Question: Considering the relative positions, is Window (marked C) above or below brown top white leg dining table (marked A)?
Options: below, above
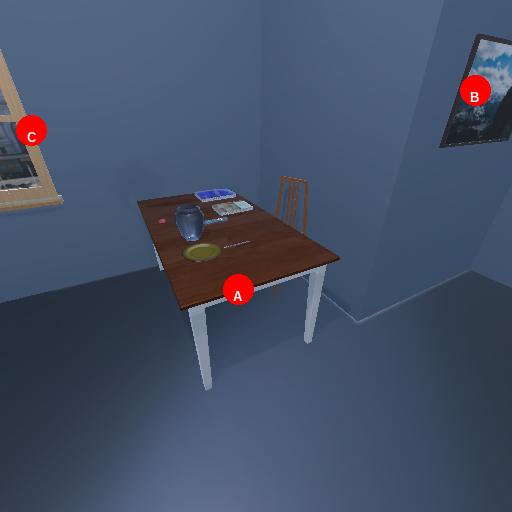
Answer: below